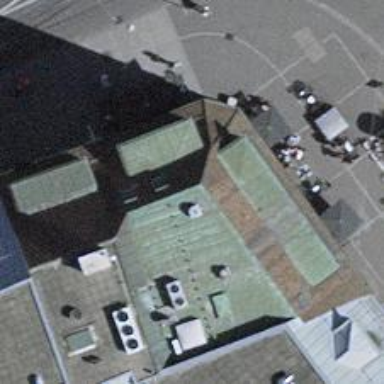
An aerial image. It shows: Cafe.